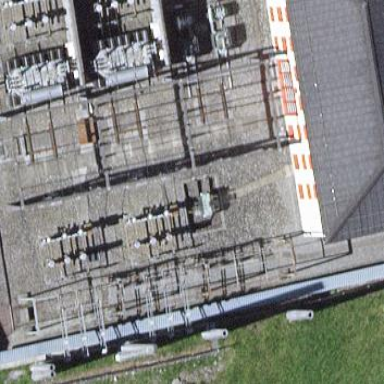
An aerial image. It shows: Power substation.